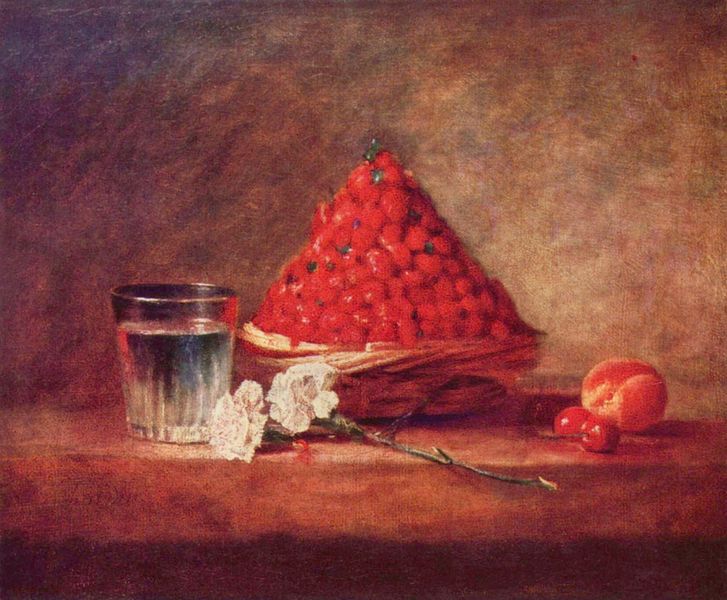
Titel: Der Erdbeerkorb
Künstler: Jean-Baptiste Siméon Chardin
Standort: Paris
Institution: (Privatsammlung)
Schlagwörter: berg, blau, dunkel, gemälde, schatten, wasser, weiß, aquarell, dreieck, grün, blume, braun, glas, grau, hell, hintergrund, holz, licht, orange, schwarz, tisch, zeichnung, blüten, obst, rose, rot, beige, wand, öl, spiegelung, weide, kirche, realismus, kontrast, fliegen, turm, früchte, gemüse, stilleben, stillleben, mandarine, ornage, klar, liebe, lila, red, white, black, dark, einfach, gray, green, grey, painting, table, wall, yellow, glanz, flowers, korb, pink, reflection, brown, grun, stiel, tulpe, becher, kirschen, holztisch, vanitas, geflecht, weidenkorb, beeren, erdbeeren, wasserglas, chardin, nelke, bast, wood, braum, flower, geflochten, apple, food, fruit, life, durchsichtig, pfirsich, water, light, reflex, aprikose, beere, pflaume, nelken, körbchen, pyramide, früchtekorb, color, purple, shadow, obstkorb, glass, kirsche, kirsch, small, peach, roses, still life, basket, leaves, herrlich, cloth, woven, cup, pale, crayon, paint, grapes, erdbeere, himbeeren, walderdbeeren, früche, still, liebeserklärung, fluted, danke, bowl, stem, zuckerhut, sehr schön, fruits, thorns, pyramid, cherry, abrikose, petals, stalk, thorn, blaume, nelcke, stil life, ribisel, carnations, weiße rose, many, carnation, berries, cherries, piece, testing, fuits, wicker basket, strawberries, strawberry, druit, trash can, watewr, strawberrys, cherriespeach, tumbler, tavbkle